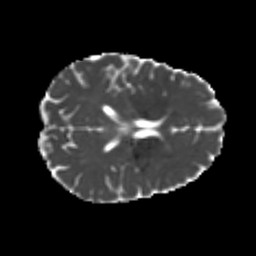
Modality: MD
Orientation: axial
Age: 22
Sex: female
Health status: healthy
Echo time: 0.074 s